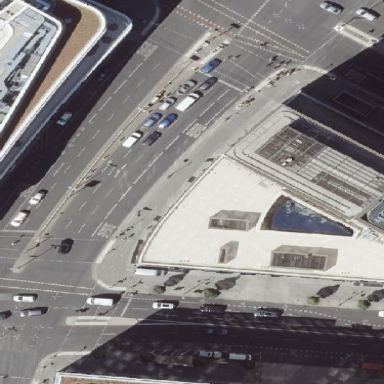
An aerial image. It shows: Traffic island.